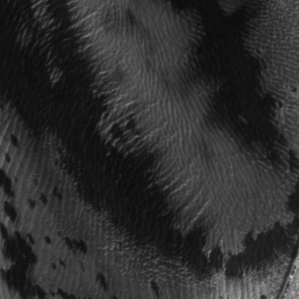
Label: frost